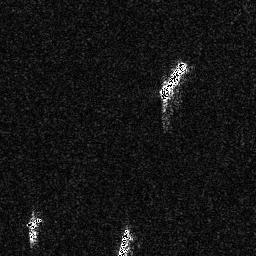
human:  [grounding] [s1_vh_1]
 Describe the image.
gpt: In the satellite image, there is  <ref>1 medium ship </ref> <box>[[9, 83, 15, 95, 0]]</box> located at bottom left,  <ref>1 medium ship </ref> <box>[[61, 23, 73, 38, 0]]</box> located at center,  <ref>1 small ship </ref> <box>[[44, 87, 51, 99, 0]]</box> located at bottom.